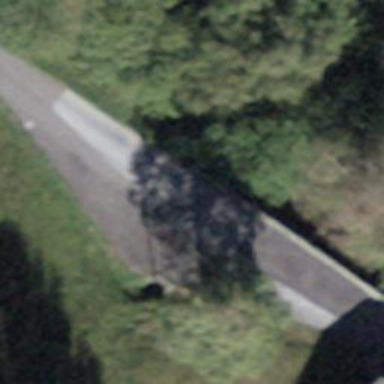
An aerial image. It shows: Passing place on the road.